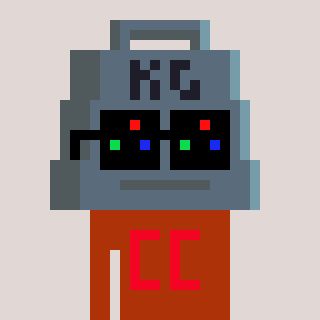
a pixel art character with square black sunglasses, a weight-shaped head and a hotbrown-colored body on a warm background